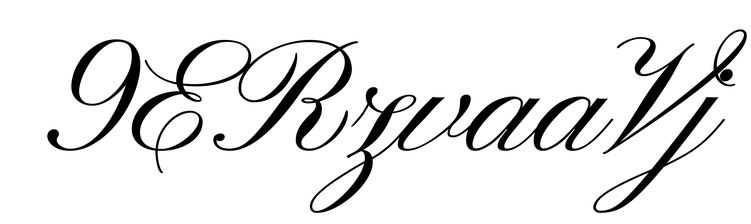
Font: PinyonScript-Regular